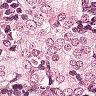
Metastatic tissue present: yes